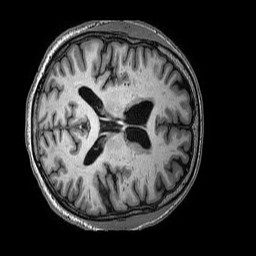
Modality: T1w
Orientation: axial
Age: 50
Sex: male
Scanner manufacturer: philips
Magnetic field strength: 3 T
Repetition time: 0.006642 s
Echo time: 0.003009 s